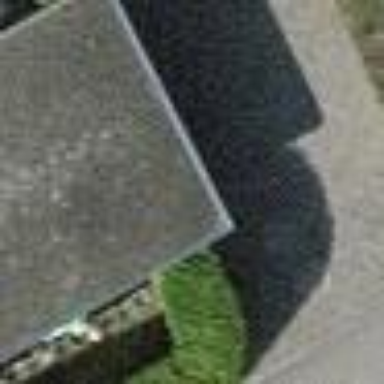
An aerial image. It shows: Garage.